Chest X-ray:
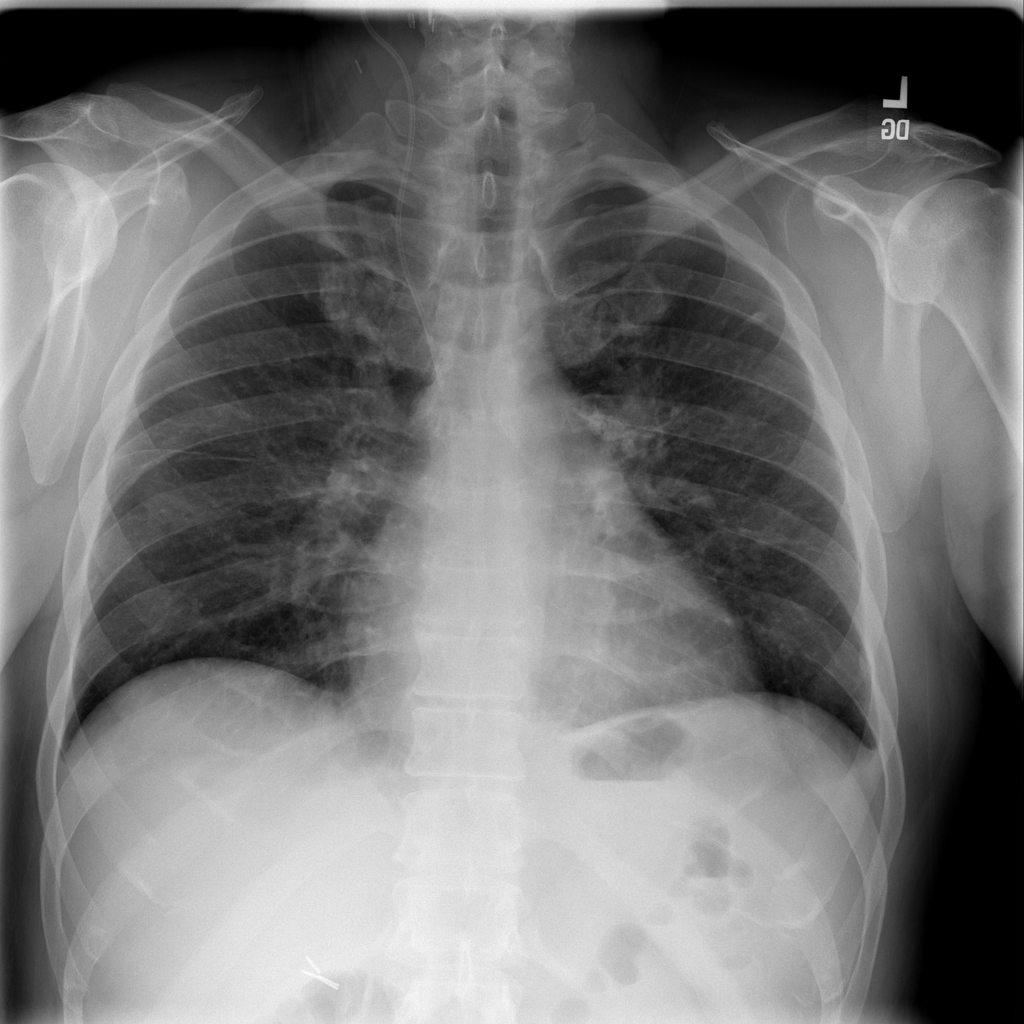
Findings: Calcification, Effusion
No abnormal finding: no